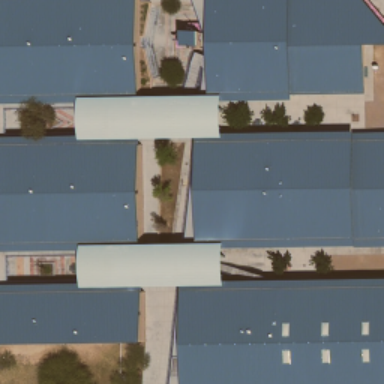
There are some buildings with grey roofs .